Field crop: maize
Growth stage: 2
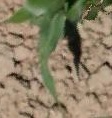
Species: maize